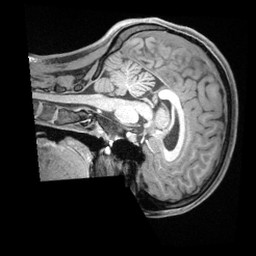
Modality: T1w
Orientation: sagittal
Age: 22
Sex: female
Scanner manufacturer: siemens
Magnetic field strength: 3 T
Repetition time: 1.68 s
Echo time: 0.00188 s